Field crop: maize
Growth stage: 2
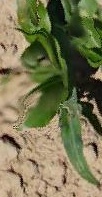
Species: maize